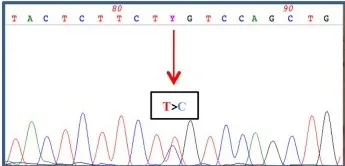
Cutaneous metastasis. By using QIAamp DNA FFPE Tissue Kit (Qiagen, Hilden, Germany), and . And to NRAS exon 3 amplification (B,D) by PCR using 1.5 U Platinum Taq DNA polymerase (Thermo Fisher Scientific, Milan, Italy), 1x buffer, 2 mM MgCl2, 200 nM dNTPs, and 30 pmoles of Forward (5'gattcttacagaaaacaagtgg) and Reverse (5' taatgctcctagtacctagtgag) primers in a final volume of 50 mul. The amplified PCR products were then treated with ExoSap (GeHealthcare, Waukesha, USA) as recommended and both strands sequenced by dye terminator cycle sequencing (BigDye Terminator v3.1, Thermo Fisher). Nucleotide sequence detection was performed on an ABI Prism 3,500 Genetic Analyzer (Thermo Fisher) according to standard protocols. The sequence data were obtained by Mac Vector software analysis (MacVector Inc. , North Carolina, USA).
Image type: radiology (mri)